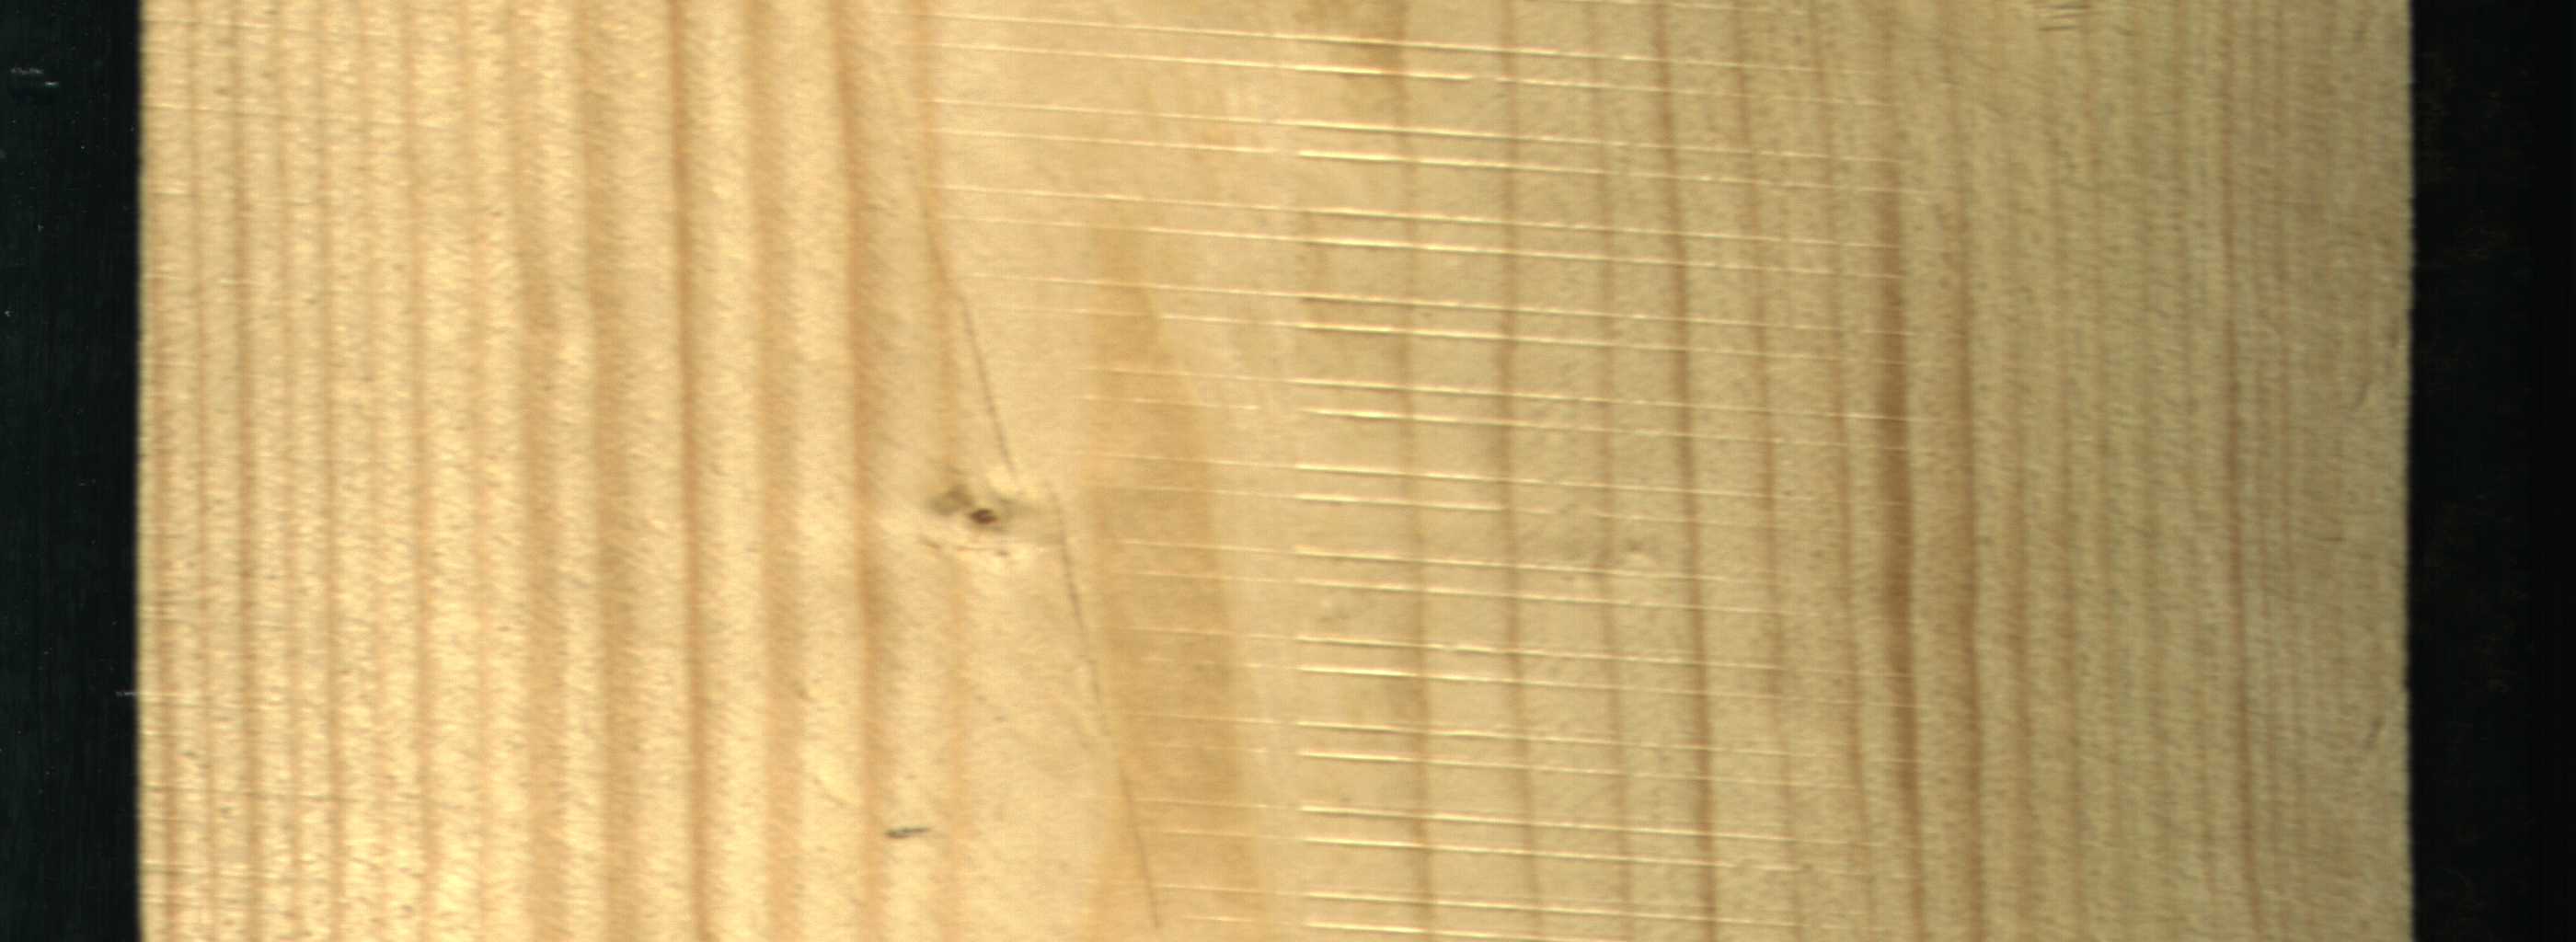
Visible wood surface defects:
Live_Knot